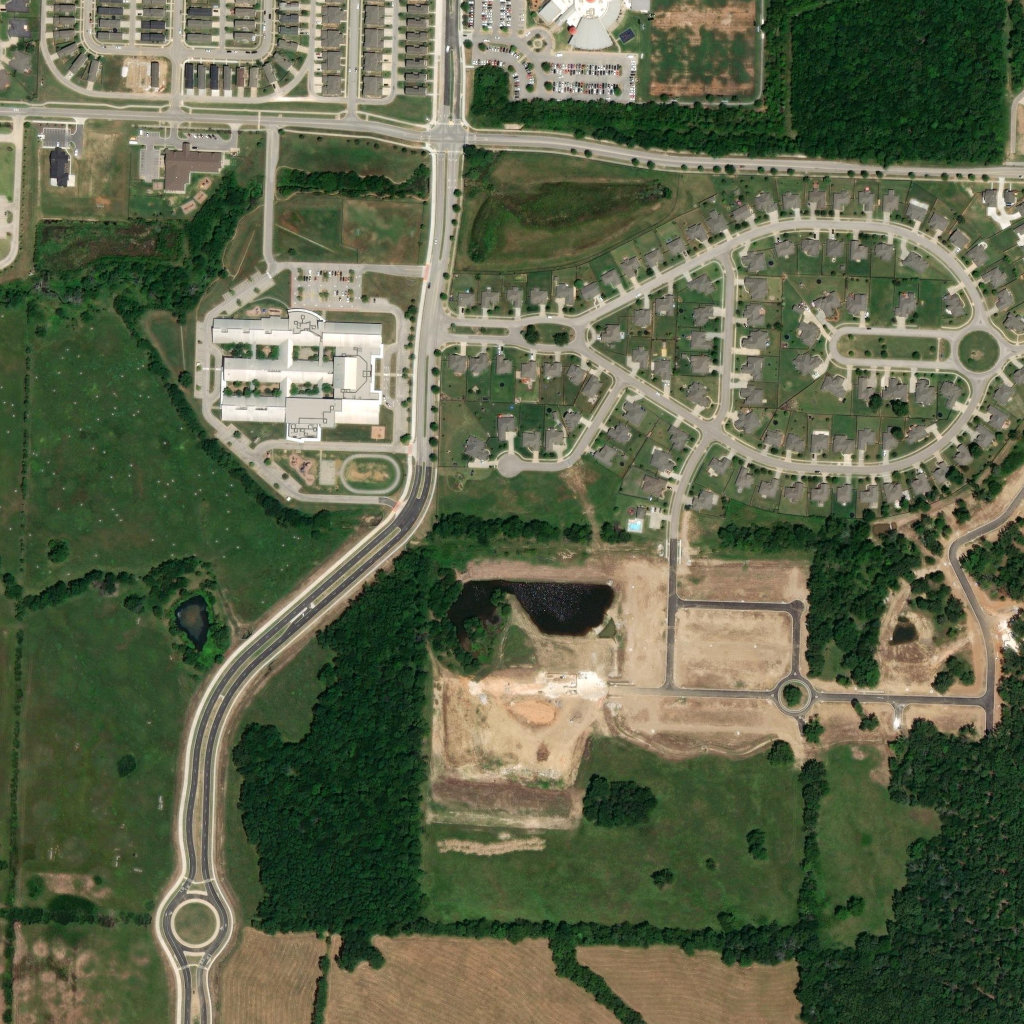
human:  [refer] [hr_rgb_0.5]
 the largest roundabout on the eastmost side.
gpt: <box>[[92, 30, 99, 37, 0]]</box>